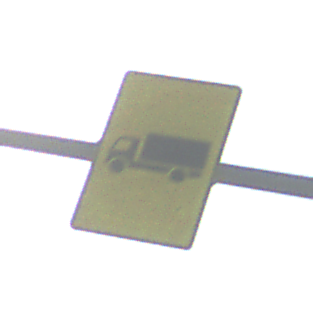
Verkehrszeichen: KFZZulaessigeGesamtmasse3Komma5TOhnePfeilsymbol
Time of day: MorningAfternoon
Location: Outdoor (Special)
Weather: Clear
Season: NotSpecified
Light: Natural